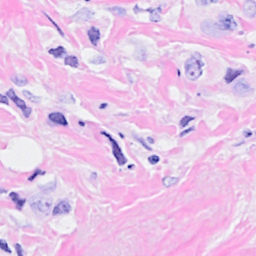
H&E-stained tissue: Breast